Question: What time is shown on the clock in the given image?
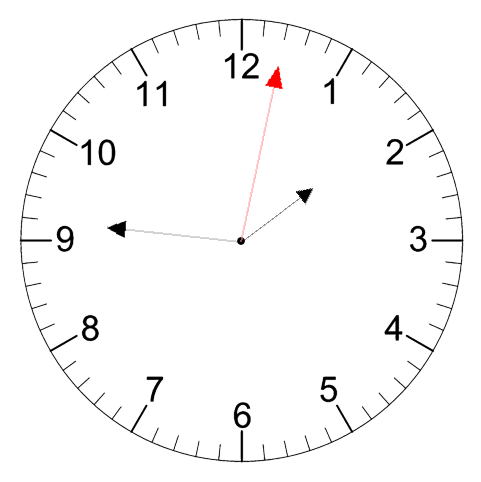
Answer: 01:46:02